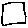
Label: square